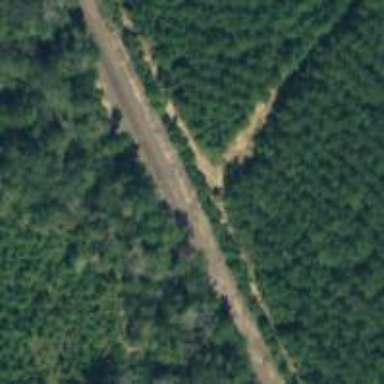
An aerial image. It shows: Railway track.